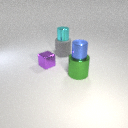
small cyan metal cylinder above large gray rubber cylinder